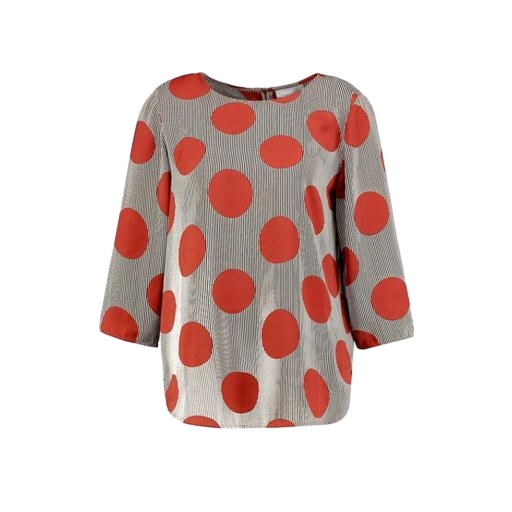
polka-dot blouse, multicolor vero moda rust high neck blouse, natural polka dot-print blouse, white background